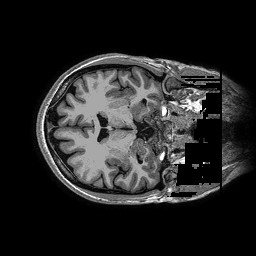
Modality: T1w
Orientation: axial
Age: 36
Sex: female